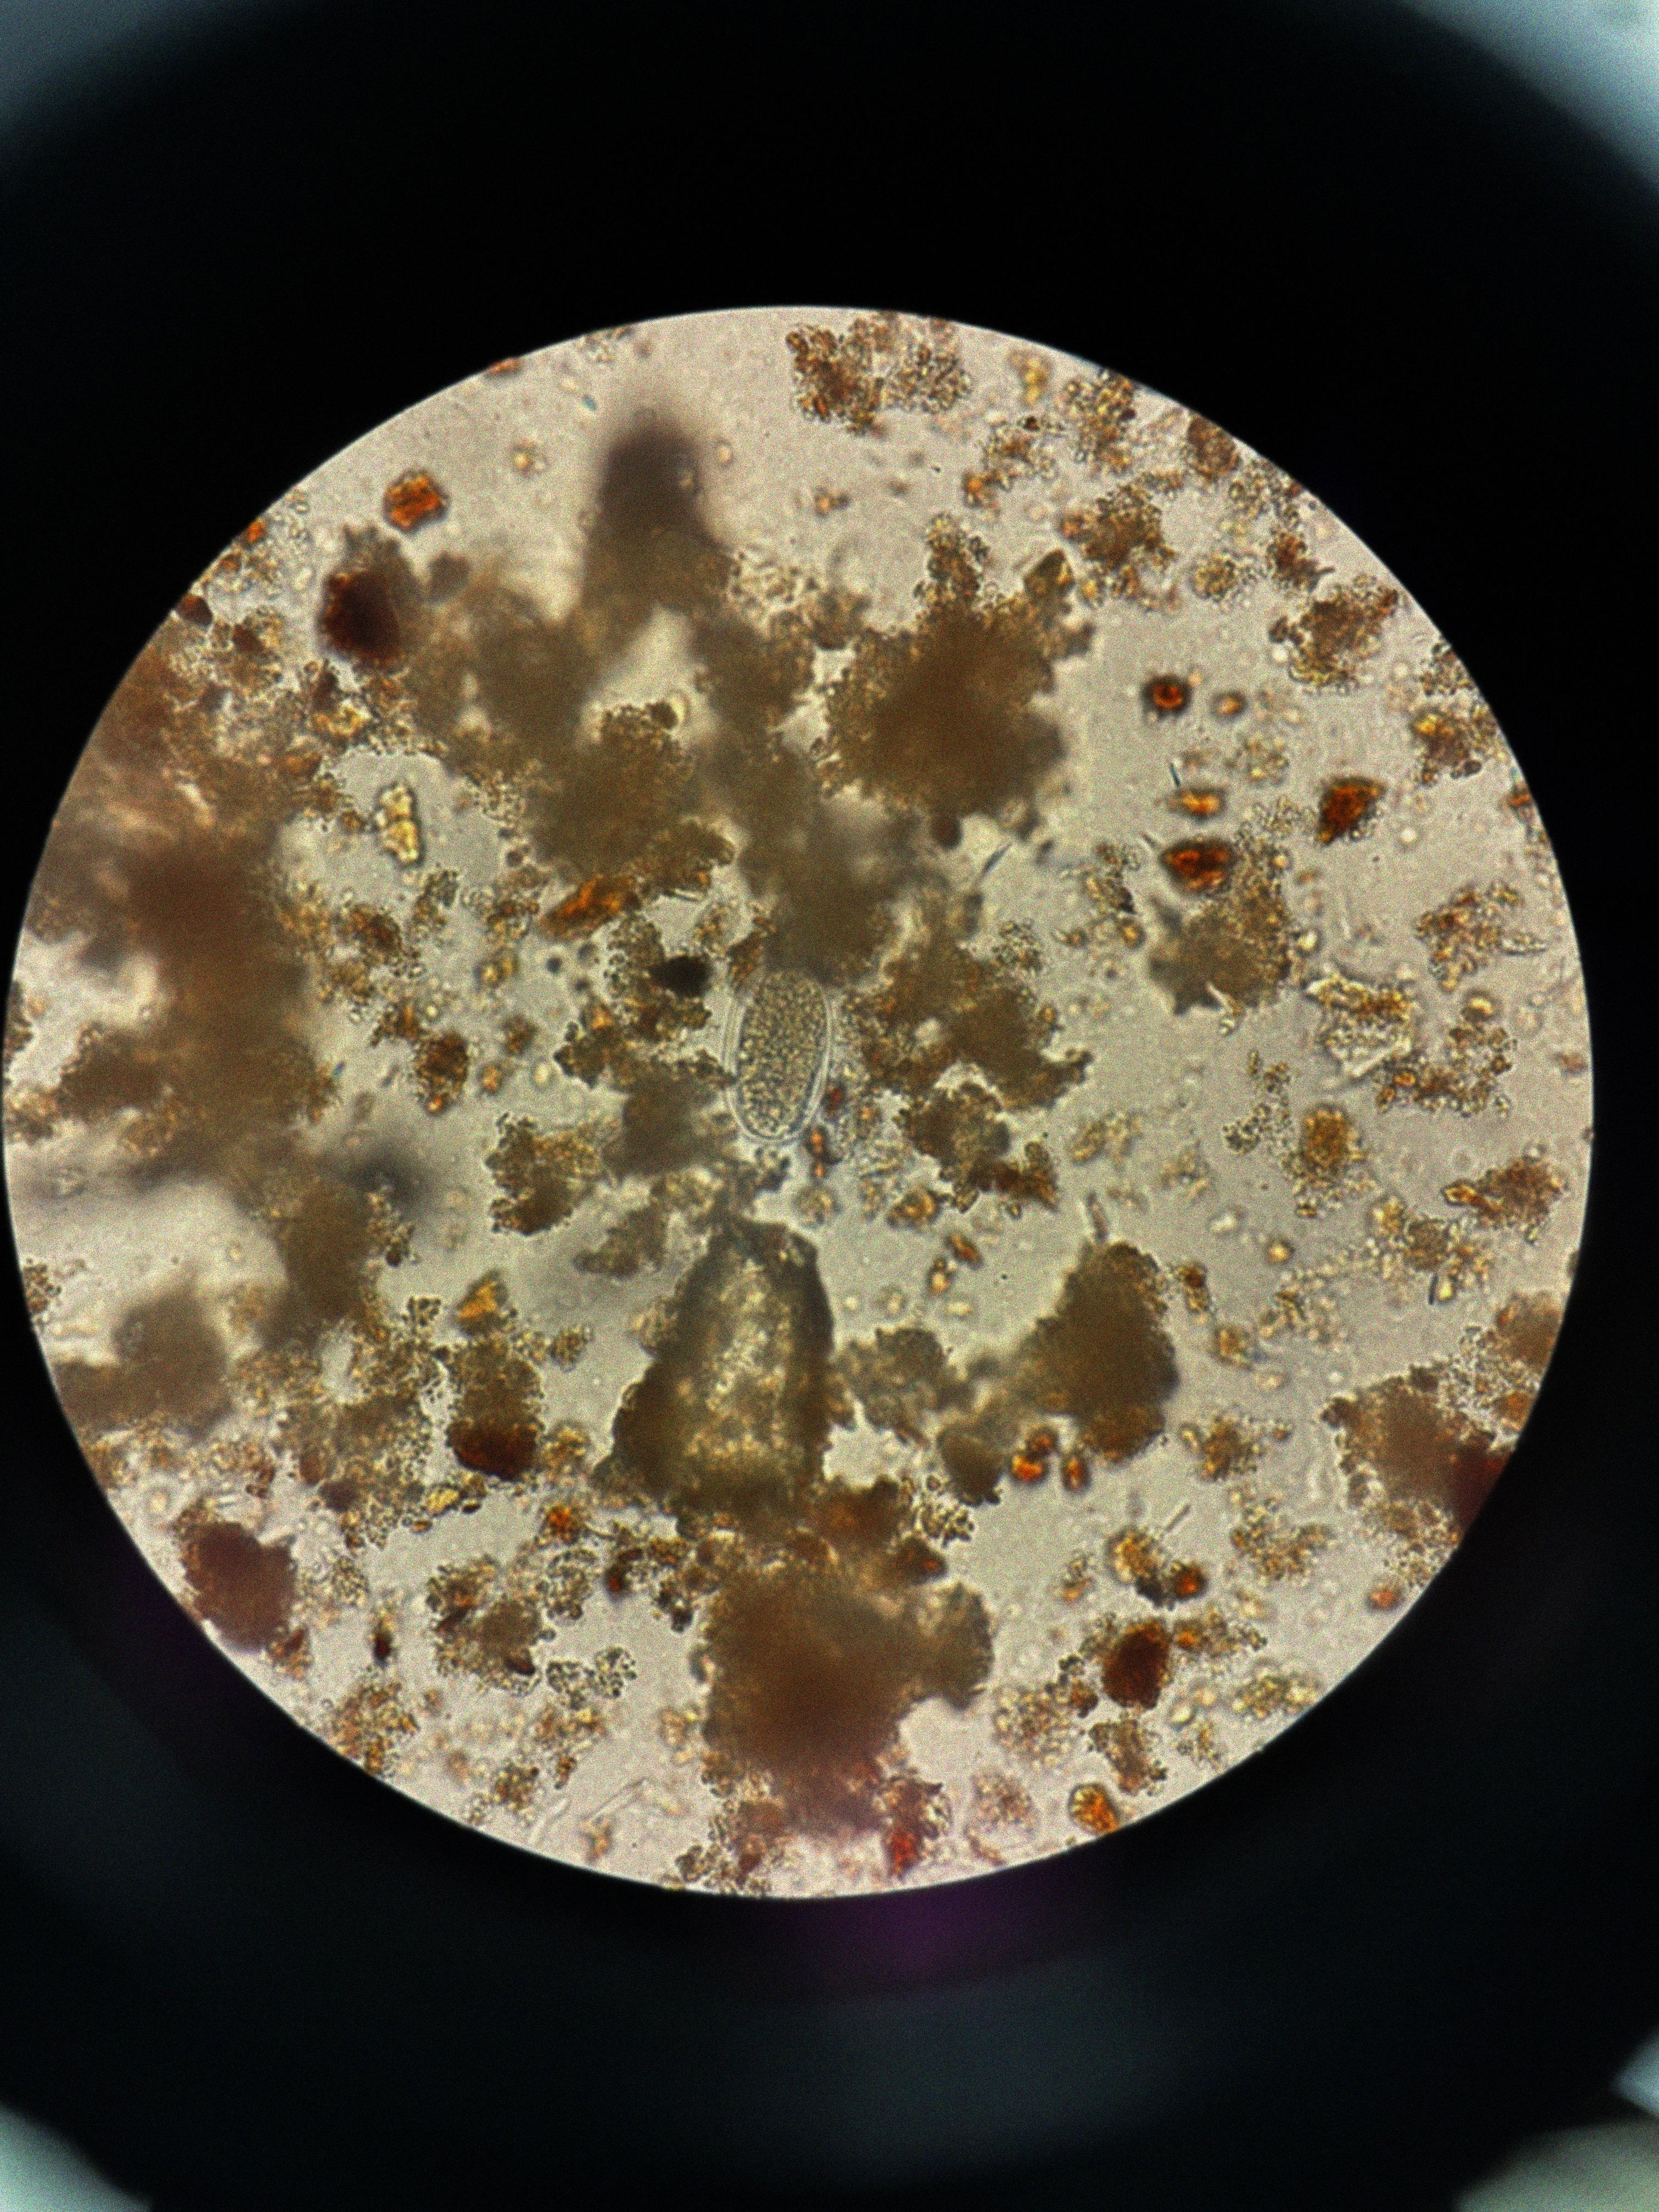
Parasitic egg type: Hookworm egg